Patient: sex F, age 77
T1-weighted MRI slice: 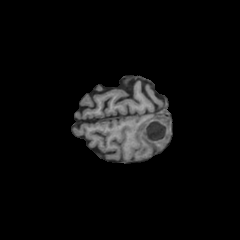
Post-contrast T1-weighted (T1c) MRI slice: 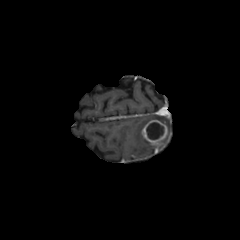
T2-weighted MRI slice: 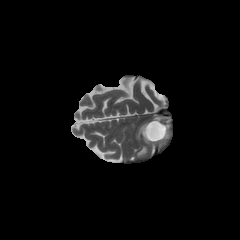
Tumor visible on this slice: yes
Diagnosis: Glioblastoma, IDH-wildtype
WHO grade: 4